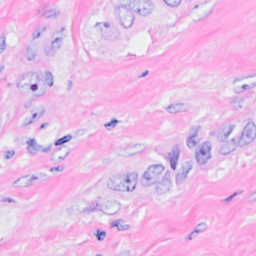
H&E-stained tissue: Breast